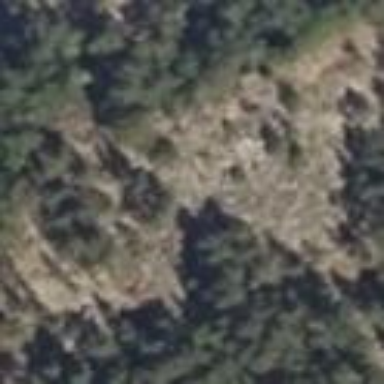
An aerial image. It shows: Landscape of bare rock.